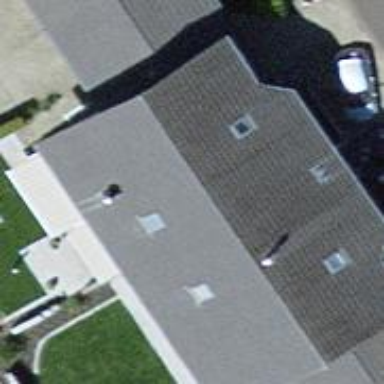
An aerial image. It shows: Building with tile roof.